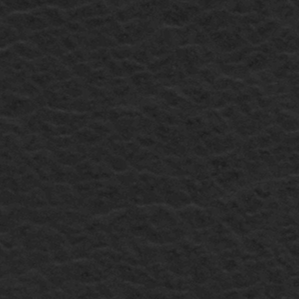
Label: frost